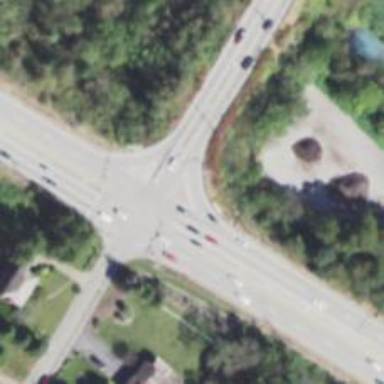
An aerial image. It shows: Asphalt trunk link road.